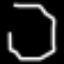
Label: octagon